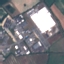
Land use / land cover class: Industrial